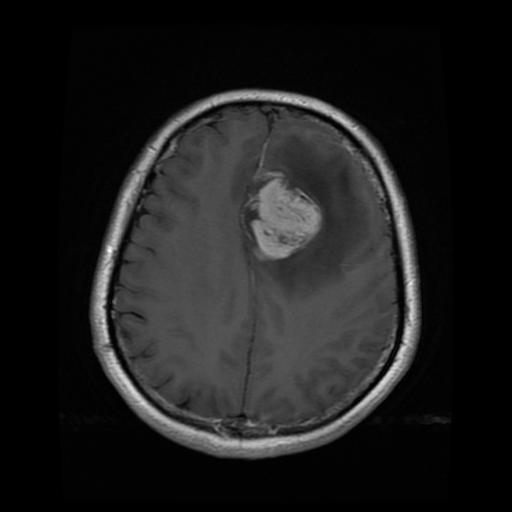
Label: meningioma